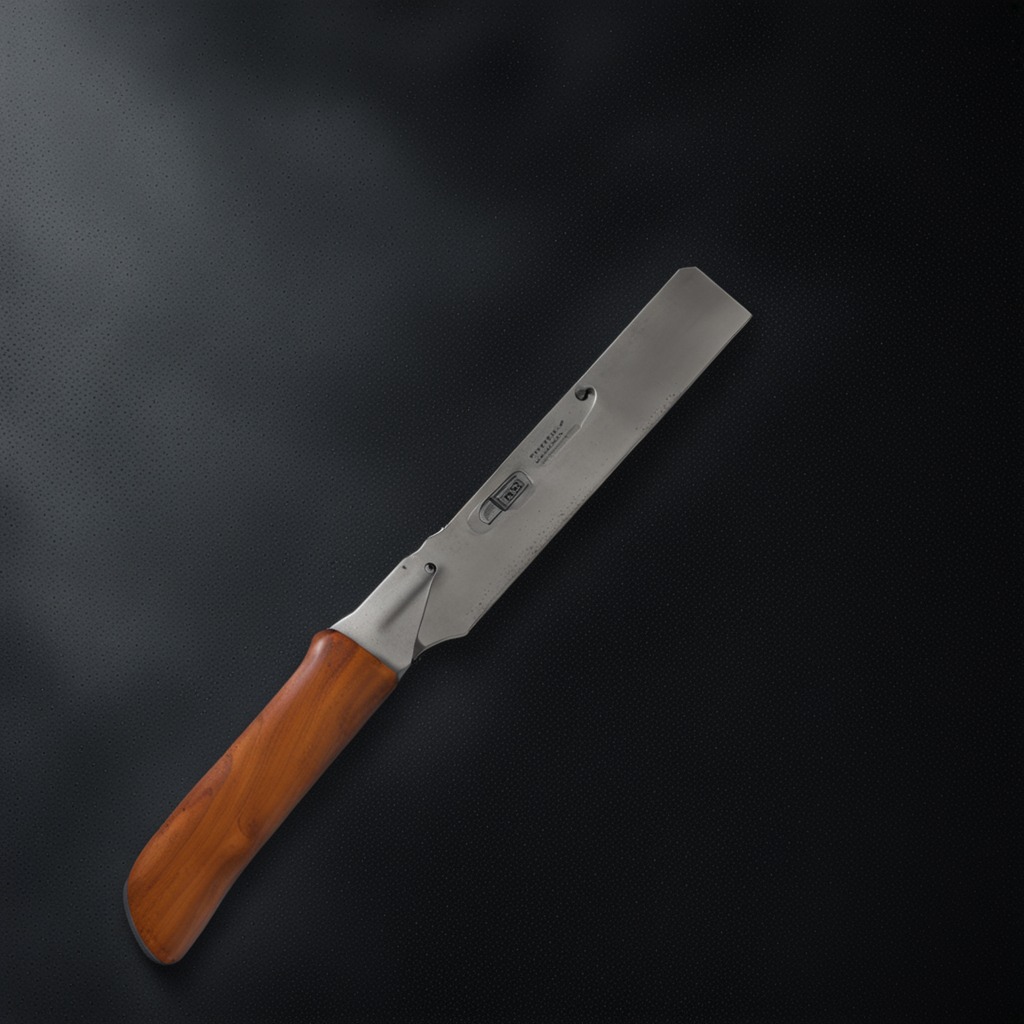
A metal saw is lying on a clean granite tabletop covered with a black rubber mat inside a workshop at night dim ambient light soft shadows worn but beneath the mat